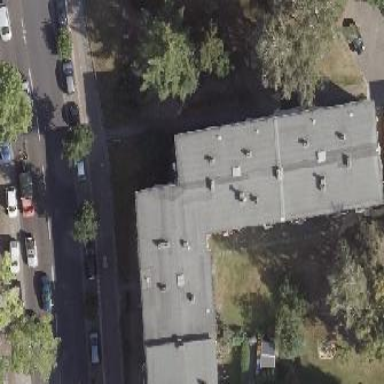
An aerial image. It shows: Flat-roofed apartment building with tar paper roofing material.